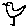
Label: bird